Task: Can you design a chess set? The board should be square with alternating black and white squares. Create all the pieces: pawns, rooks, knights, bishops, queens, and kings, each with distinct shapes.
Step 3426:
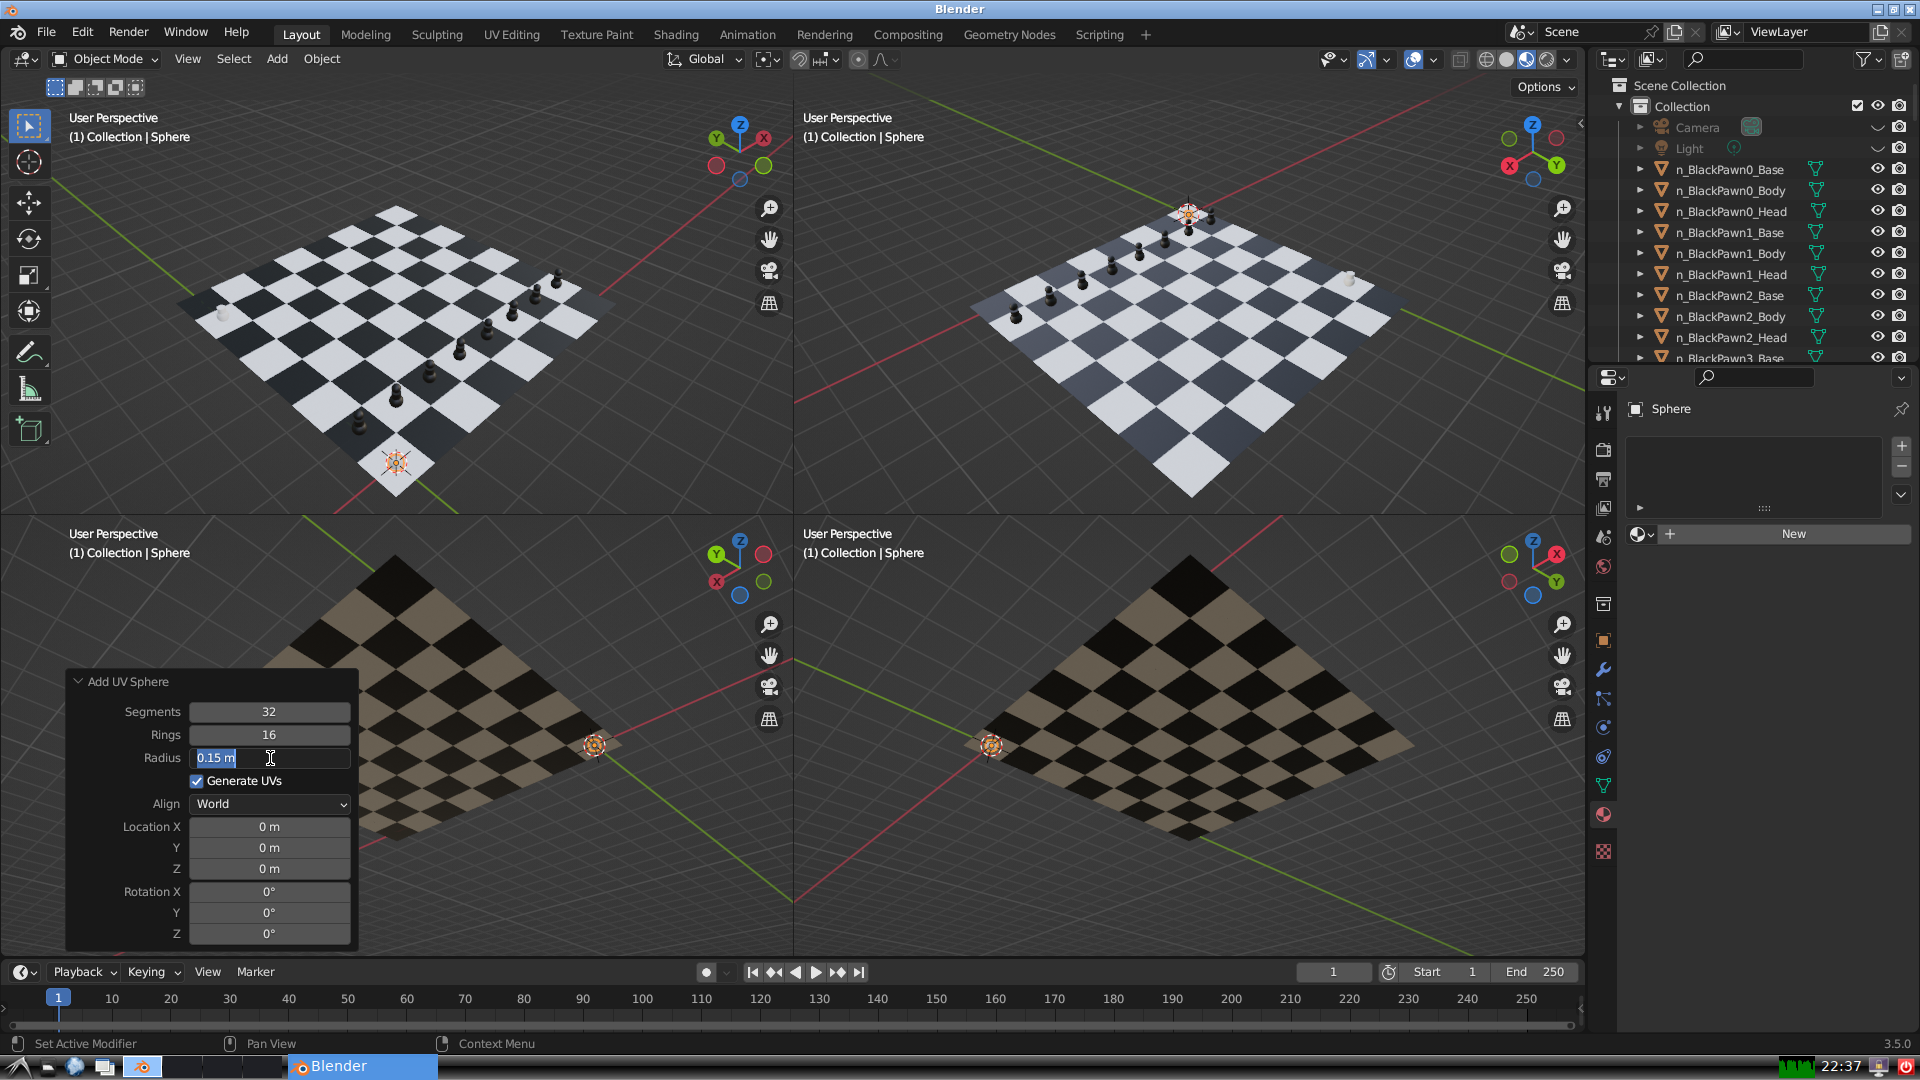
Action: input_text: 0.1